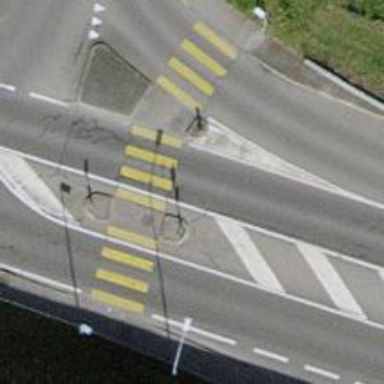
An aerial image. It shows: Kerb serving as barrier.